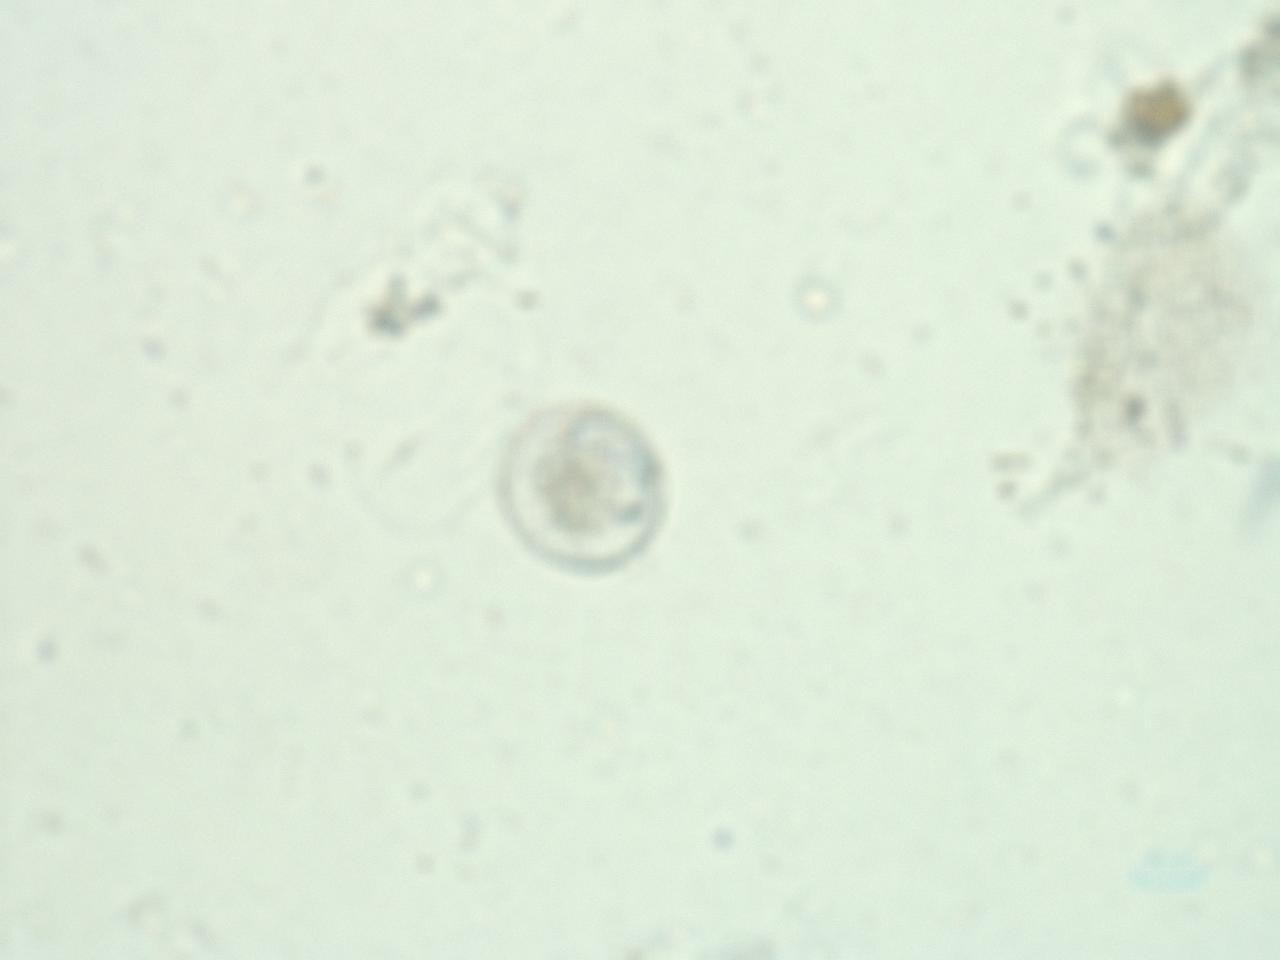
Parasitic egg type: Hymenolepis nana